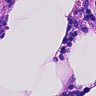
Metastatic tissue present: no